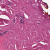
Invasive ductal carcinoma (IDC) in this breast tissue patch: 0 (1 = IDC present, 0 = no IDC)